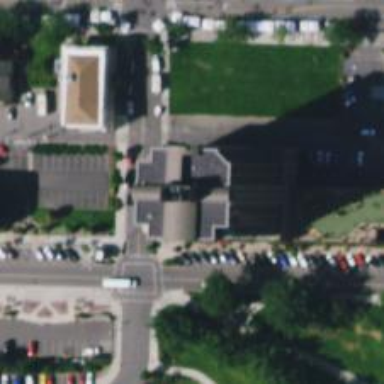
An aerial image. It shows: Government office.